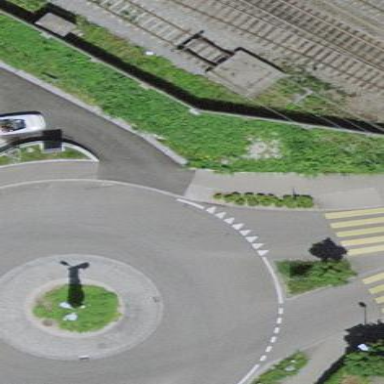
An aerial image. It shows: Roundabout on primary highway.